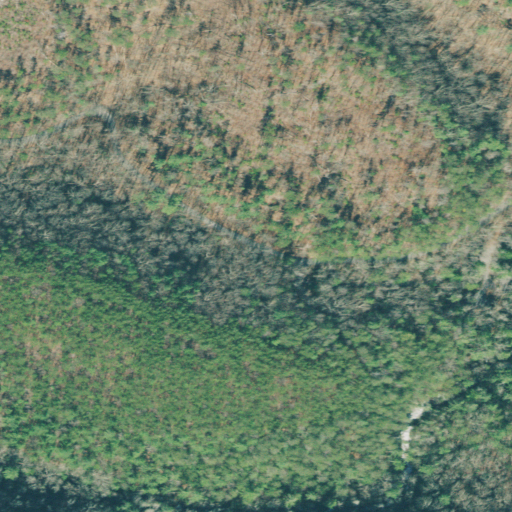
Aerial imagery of gap in Georgia named Hickey Gap containing evergreen forest, deciduous forest, mixed forest, open development, and shrub